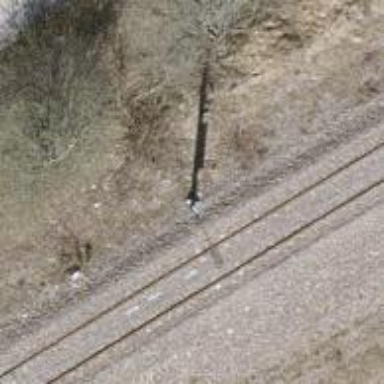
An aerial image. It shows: Catenary mast for power lines.